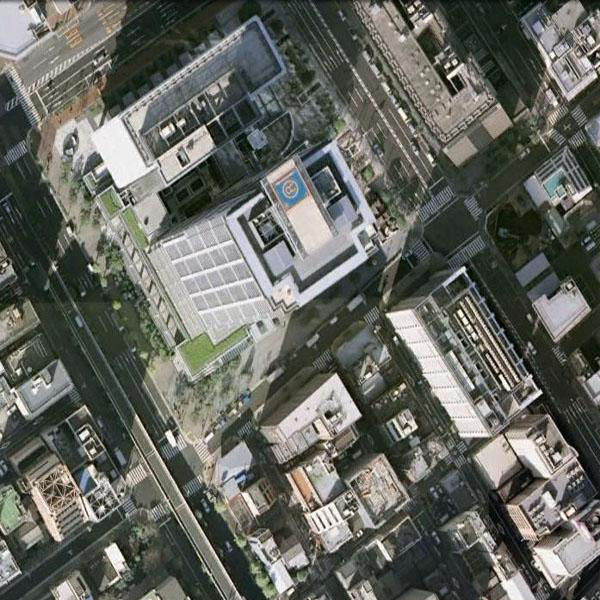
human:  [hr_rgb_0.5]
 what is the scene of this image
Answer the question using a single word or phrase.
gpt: commercial